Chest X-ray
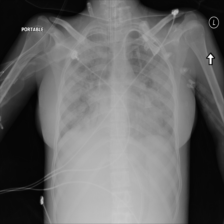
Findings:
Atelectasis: negative
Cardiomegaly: negative
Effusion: negative
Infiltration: negative
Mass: negative
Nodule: negative
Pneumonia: negative
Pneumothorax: negative
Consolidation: negative
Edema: negative
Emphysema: negative
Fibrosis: negative
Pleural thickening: negative
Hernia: negative